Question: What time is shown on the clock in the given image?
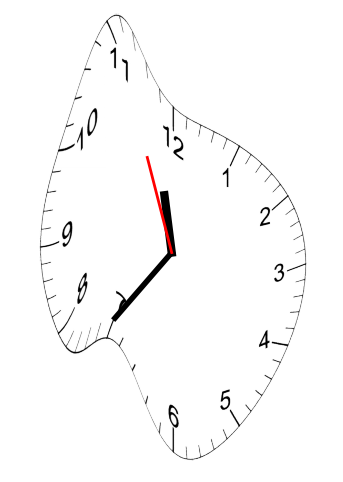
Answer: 11:35:56